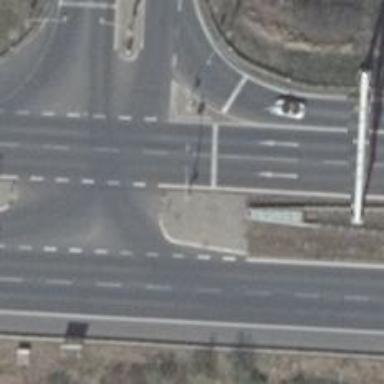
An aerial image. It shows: Road with traffic signals.